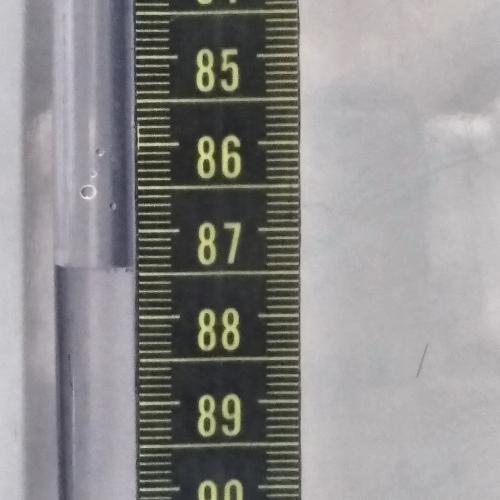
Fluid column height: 87.4 cm